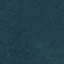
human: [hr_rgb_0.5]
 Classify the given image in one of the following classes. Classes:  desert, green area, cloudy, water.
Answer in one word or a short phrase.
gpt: green area